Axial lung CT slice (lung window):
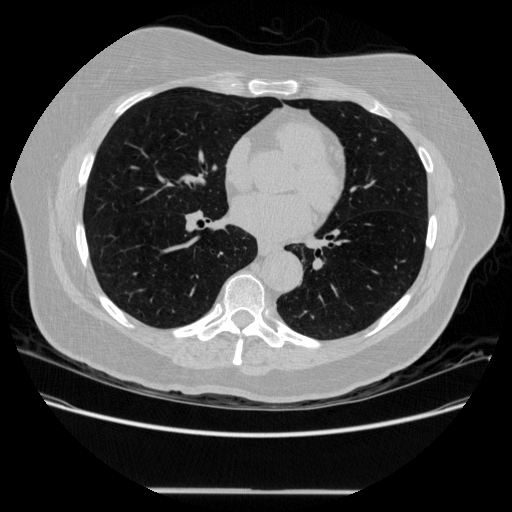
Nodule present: no